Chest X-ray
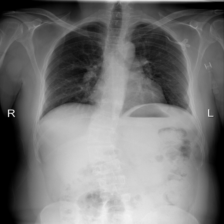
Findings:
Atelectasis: negative
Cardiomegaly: negative
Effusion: negative
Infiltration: negative
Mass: negative
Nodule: negative
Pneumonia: negative
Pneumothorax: negative
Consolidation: negative
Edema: negative
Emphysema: negative
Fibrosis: negative
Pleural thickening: negative
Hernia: negative